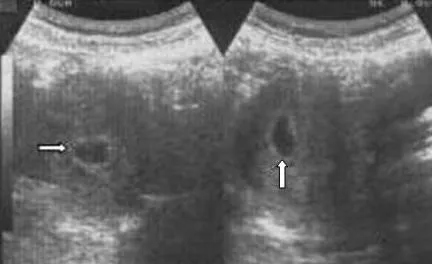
Ultrasonographic image of the case, monochorionic triamniotic triplet pregnancy, is demonstrating single chorionic cavity at 6 weeks of gestation (arrows).
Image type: radiology (ultrasound)